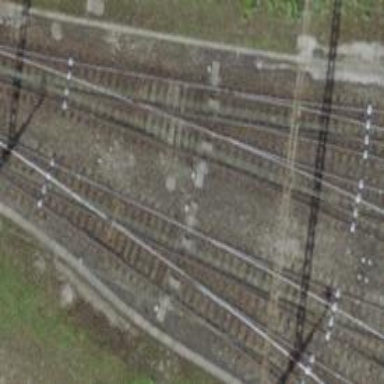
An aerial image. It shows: Railway switch.